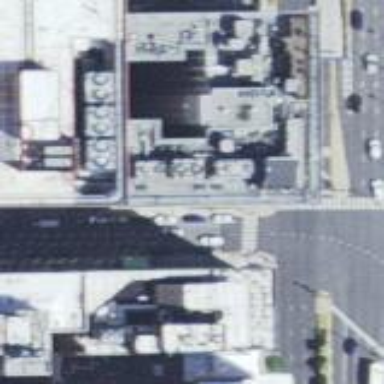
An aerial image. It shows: Beige office building.